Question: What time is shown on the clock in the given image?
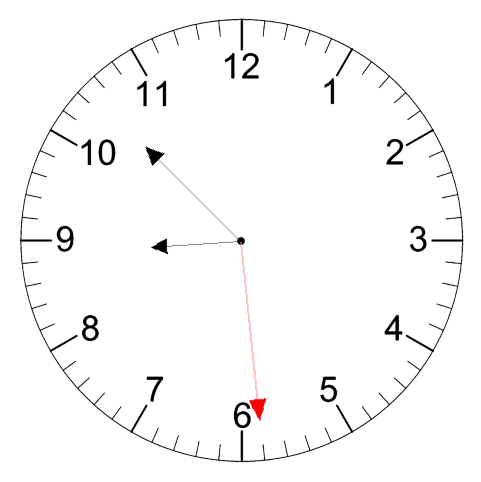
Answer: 08:52:29